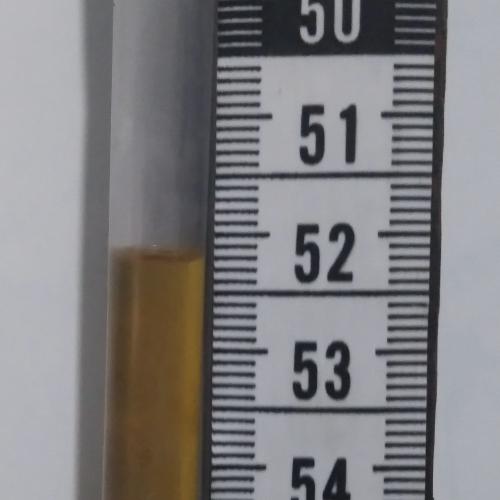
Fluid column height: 52.2 cm